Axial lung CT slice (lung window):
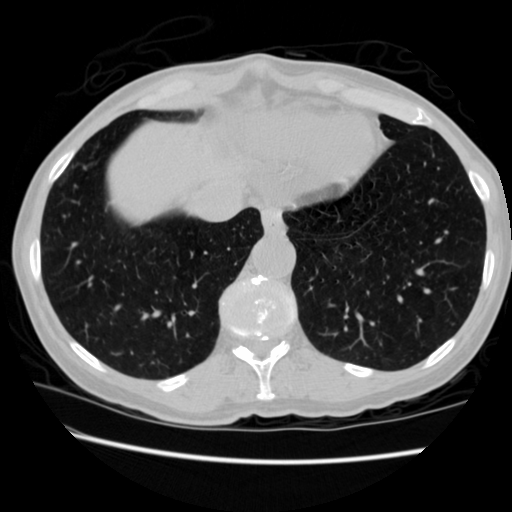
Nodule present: no